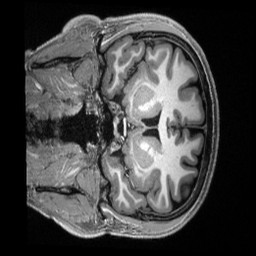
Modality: T1w
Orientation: coronal
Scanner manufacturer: siemens
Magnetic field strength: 3 T
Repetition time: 2.5 s
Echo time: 0.00231 s